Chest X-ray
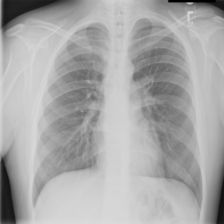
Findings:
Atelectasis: negative
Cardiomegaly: negative
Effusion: negative
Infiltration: negative
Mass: negative
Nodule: negative
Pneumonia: negative
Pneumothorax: negative
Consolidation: negative
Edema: negative
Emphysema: negative
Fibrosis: negative
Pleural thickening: negative
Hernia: negative